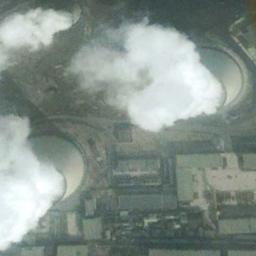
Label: thermal_power_station